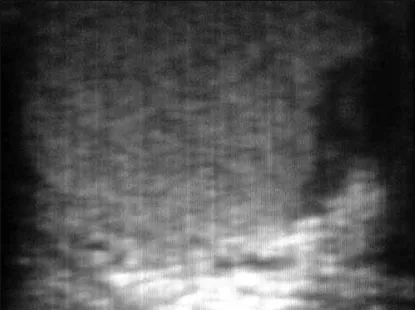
Hypoechoic lesion situated in the superior aspect of the left testicular parenchyma.
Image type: radiology (ultrasound)